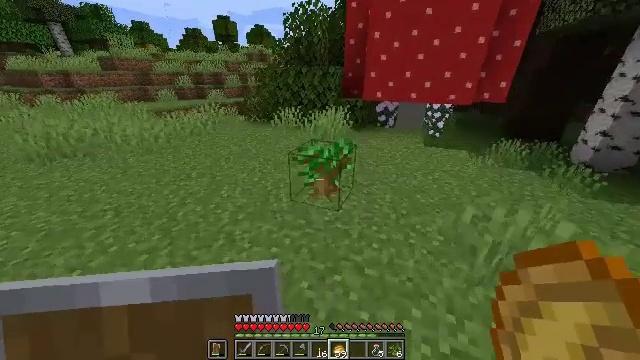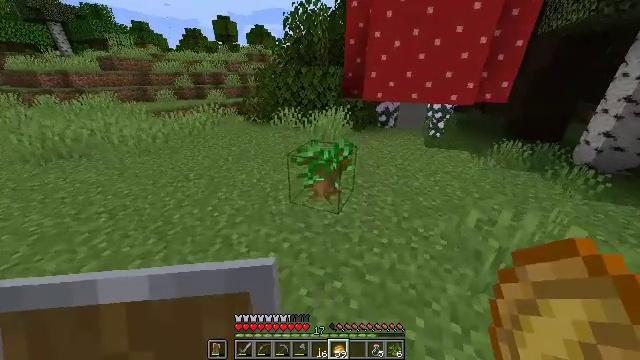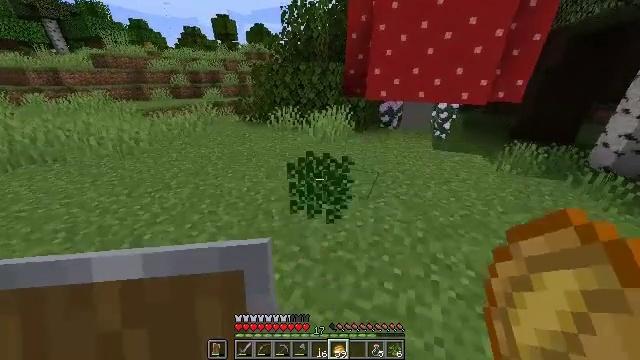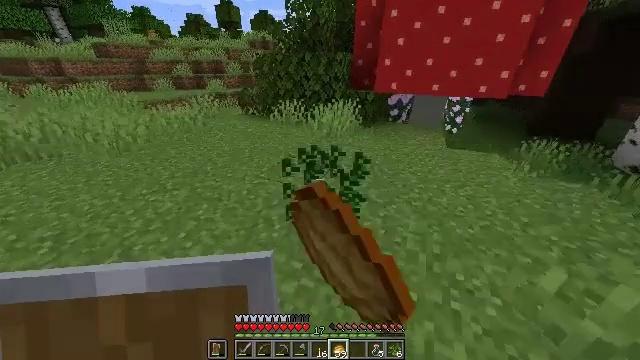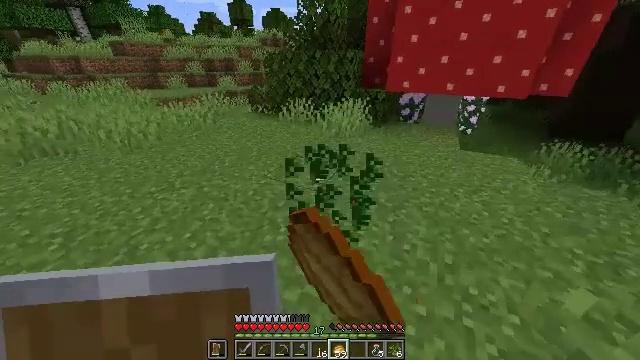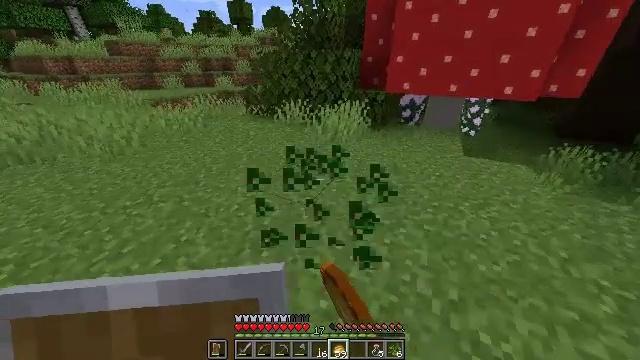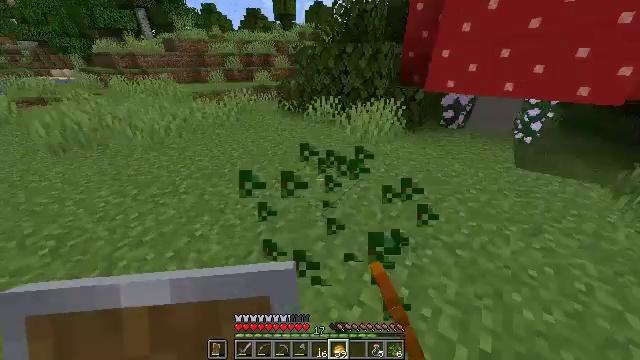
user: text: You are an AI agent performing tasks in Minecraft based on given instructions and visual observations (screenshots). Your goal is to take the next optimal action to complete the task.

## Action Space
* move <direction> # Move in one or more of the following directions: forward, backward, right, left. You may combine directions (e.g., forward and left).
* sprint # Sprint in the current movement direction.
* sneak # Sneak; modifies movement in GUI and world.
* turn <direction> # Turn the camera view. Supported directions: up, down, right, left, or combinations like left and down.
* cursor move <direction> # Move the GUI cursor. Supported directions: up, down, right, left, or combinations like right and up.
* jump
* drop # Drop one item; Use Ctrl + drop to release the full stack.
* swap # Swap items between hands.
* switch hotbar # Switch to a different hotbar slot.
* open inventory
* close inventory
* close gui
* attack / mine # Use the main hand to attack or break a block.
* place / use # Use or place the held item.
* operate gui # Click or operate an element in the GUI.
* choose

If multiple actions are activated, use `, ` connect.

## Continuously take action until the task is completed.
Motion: motion action
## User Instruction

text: Collect a dark oak sapling for replanting.
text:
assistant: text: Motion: move forward
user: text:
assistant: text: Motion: move forward, attack / mine
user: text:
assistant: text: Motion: move forward, turn left and down
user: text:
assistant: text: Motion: move forward and move right, turn left
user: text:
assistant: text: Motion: move forward and move right
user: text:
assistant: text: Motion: move forward and move right, turn left and down
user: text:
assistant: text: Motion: no_op